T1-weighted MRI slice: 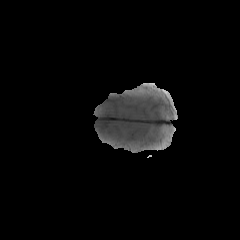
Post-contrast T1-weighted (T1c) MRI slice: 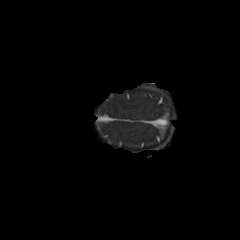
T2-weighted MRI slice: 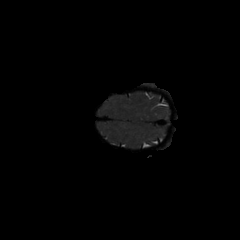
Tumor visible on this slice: no